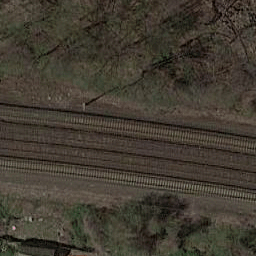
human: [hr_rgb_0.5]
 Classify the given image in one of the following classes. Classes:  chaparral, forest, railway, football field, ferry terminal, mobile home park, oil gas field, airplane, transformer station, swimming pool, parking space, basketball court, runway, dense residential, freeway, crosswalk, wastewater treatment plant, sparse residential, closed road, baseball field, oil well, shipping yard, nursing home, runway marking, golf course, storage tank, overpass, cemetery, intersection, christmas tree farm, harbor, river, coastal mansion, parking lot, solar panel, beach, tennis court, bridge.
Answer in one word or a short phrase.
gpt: railway